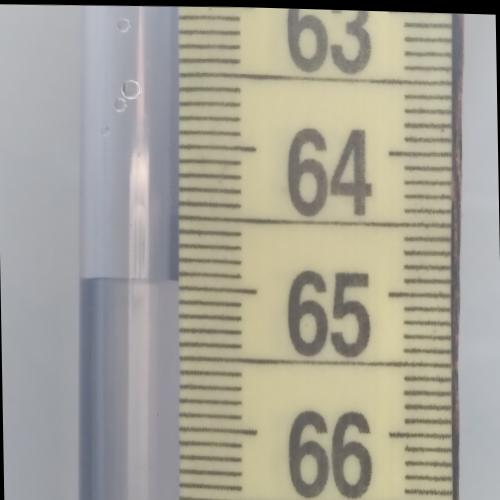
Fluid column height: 65.0 cm